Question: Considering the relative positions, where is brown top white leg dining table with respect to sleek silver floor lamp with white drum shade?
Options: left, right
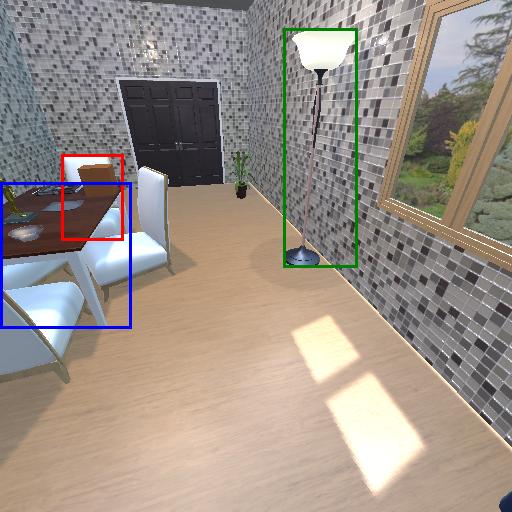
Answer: left